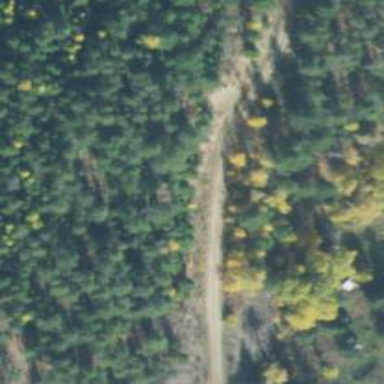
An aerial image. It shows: Unclassified road.